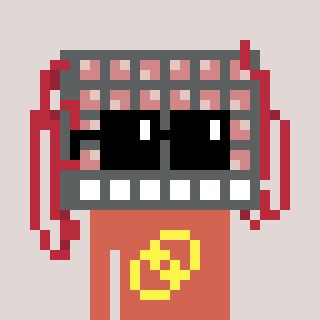
a pixel art character with square black sunglasses, a turing-shaped head and a peachy-colored body on a warm background